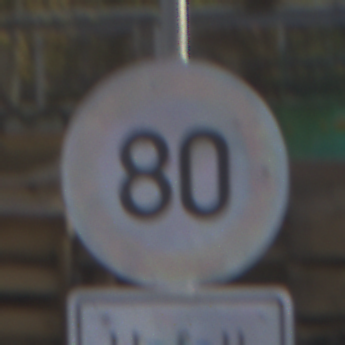
Verkehrszeichen: Geschwindigkeit80
Zusatzzeichen unten: HinweiseAufGefahrenDurchVerbaleAngabe8
Umgebung: Outdoor, Urban
Tageszeit: MorningAfternoon
Wetter: PartlyCloudy
Licht: Natural
Jahreszeit: NotSpecified
Kontrast: MediumContrast